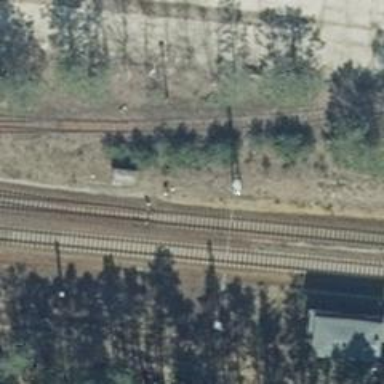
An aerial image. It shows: Railway spur junction.